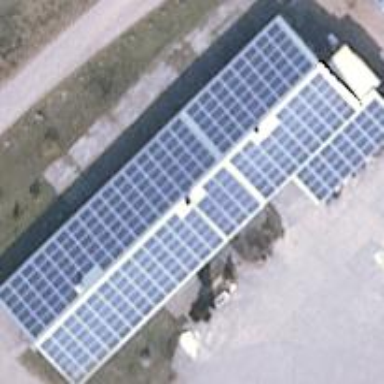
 equipped with small solar photovoltaic panel generator for electricity production."